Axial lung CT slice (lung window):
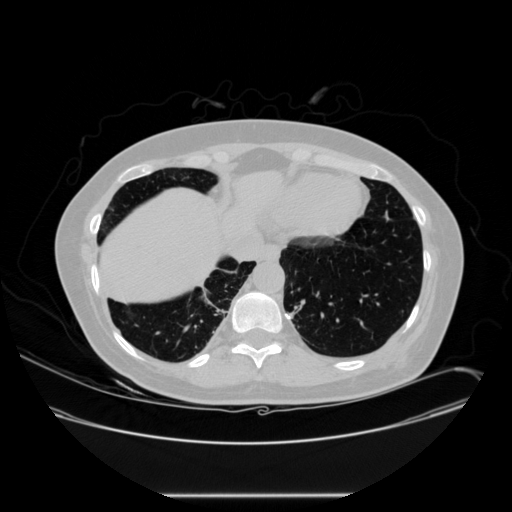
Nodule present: no